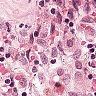
Metastatic tissue present: no